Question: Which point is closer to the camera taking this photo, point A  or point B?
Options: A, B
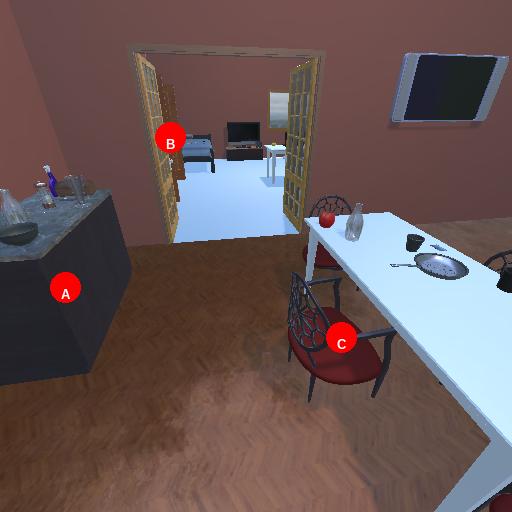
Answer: A